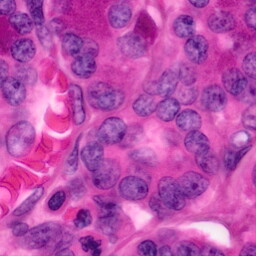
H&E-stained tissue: Pancreatic